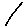
Label: line